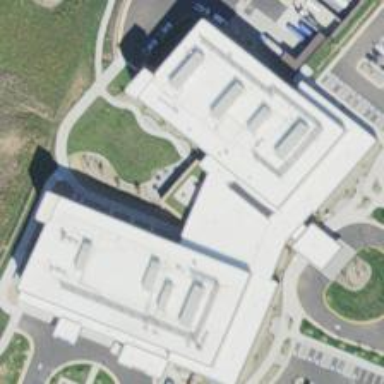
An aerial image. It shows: Hospital building.